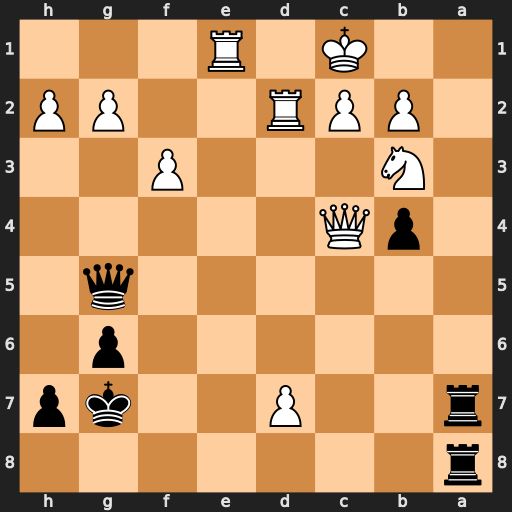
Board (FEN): r7/r2P2kp/6p1/6q1/1pQ5/1N3P2/1PPR2PP/2K1R3
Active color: b
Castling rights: -
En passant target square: -
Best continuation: Ra1+ Nxa1 Rxa1#